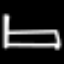
Label: bed